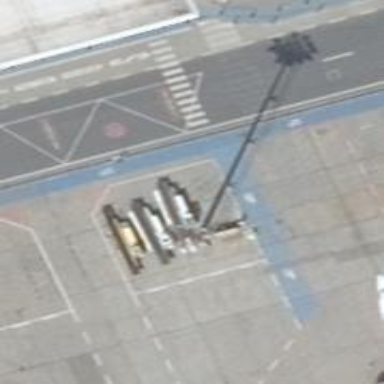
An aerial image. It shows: Mast structure.